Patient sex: M
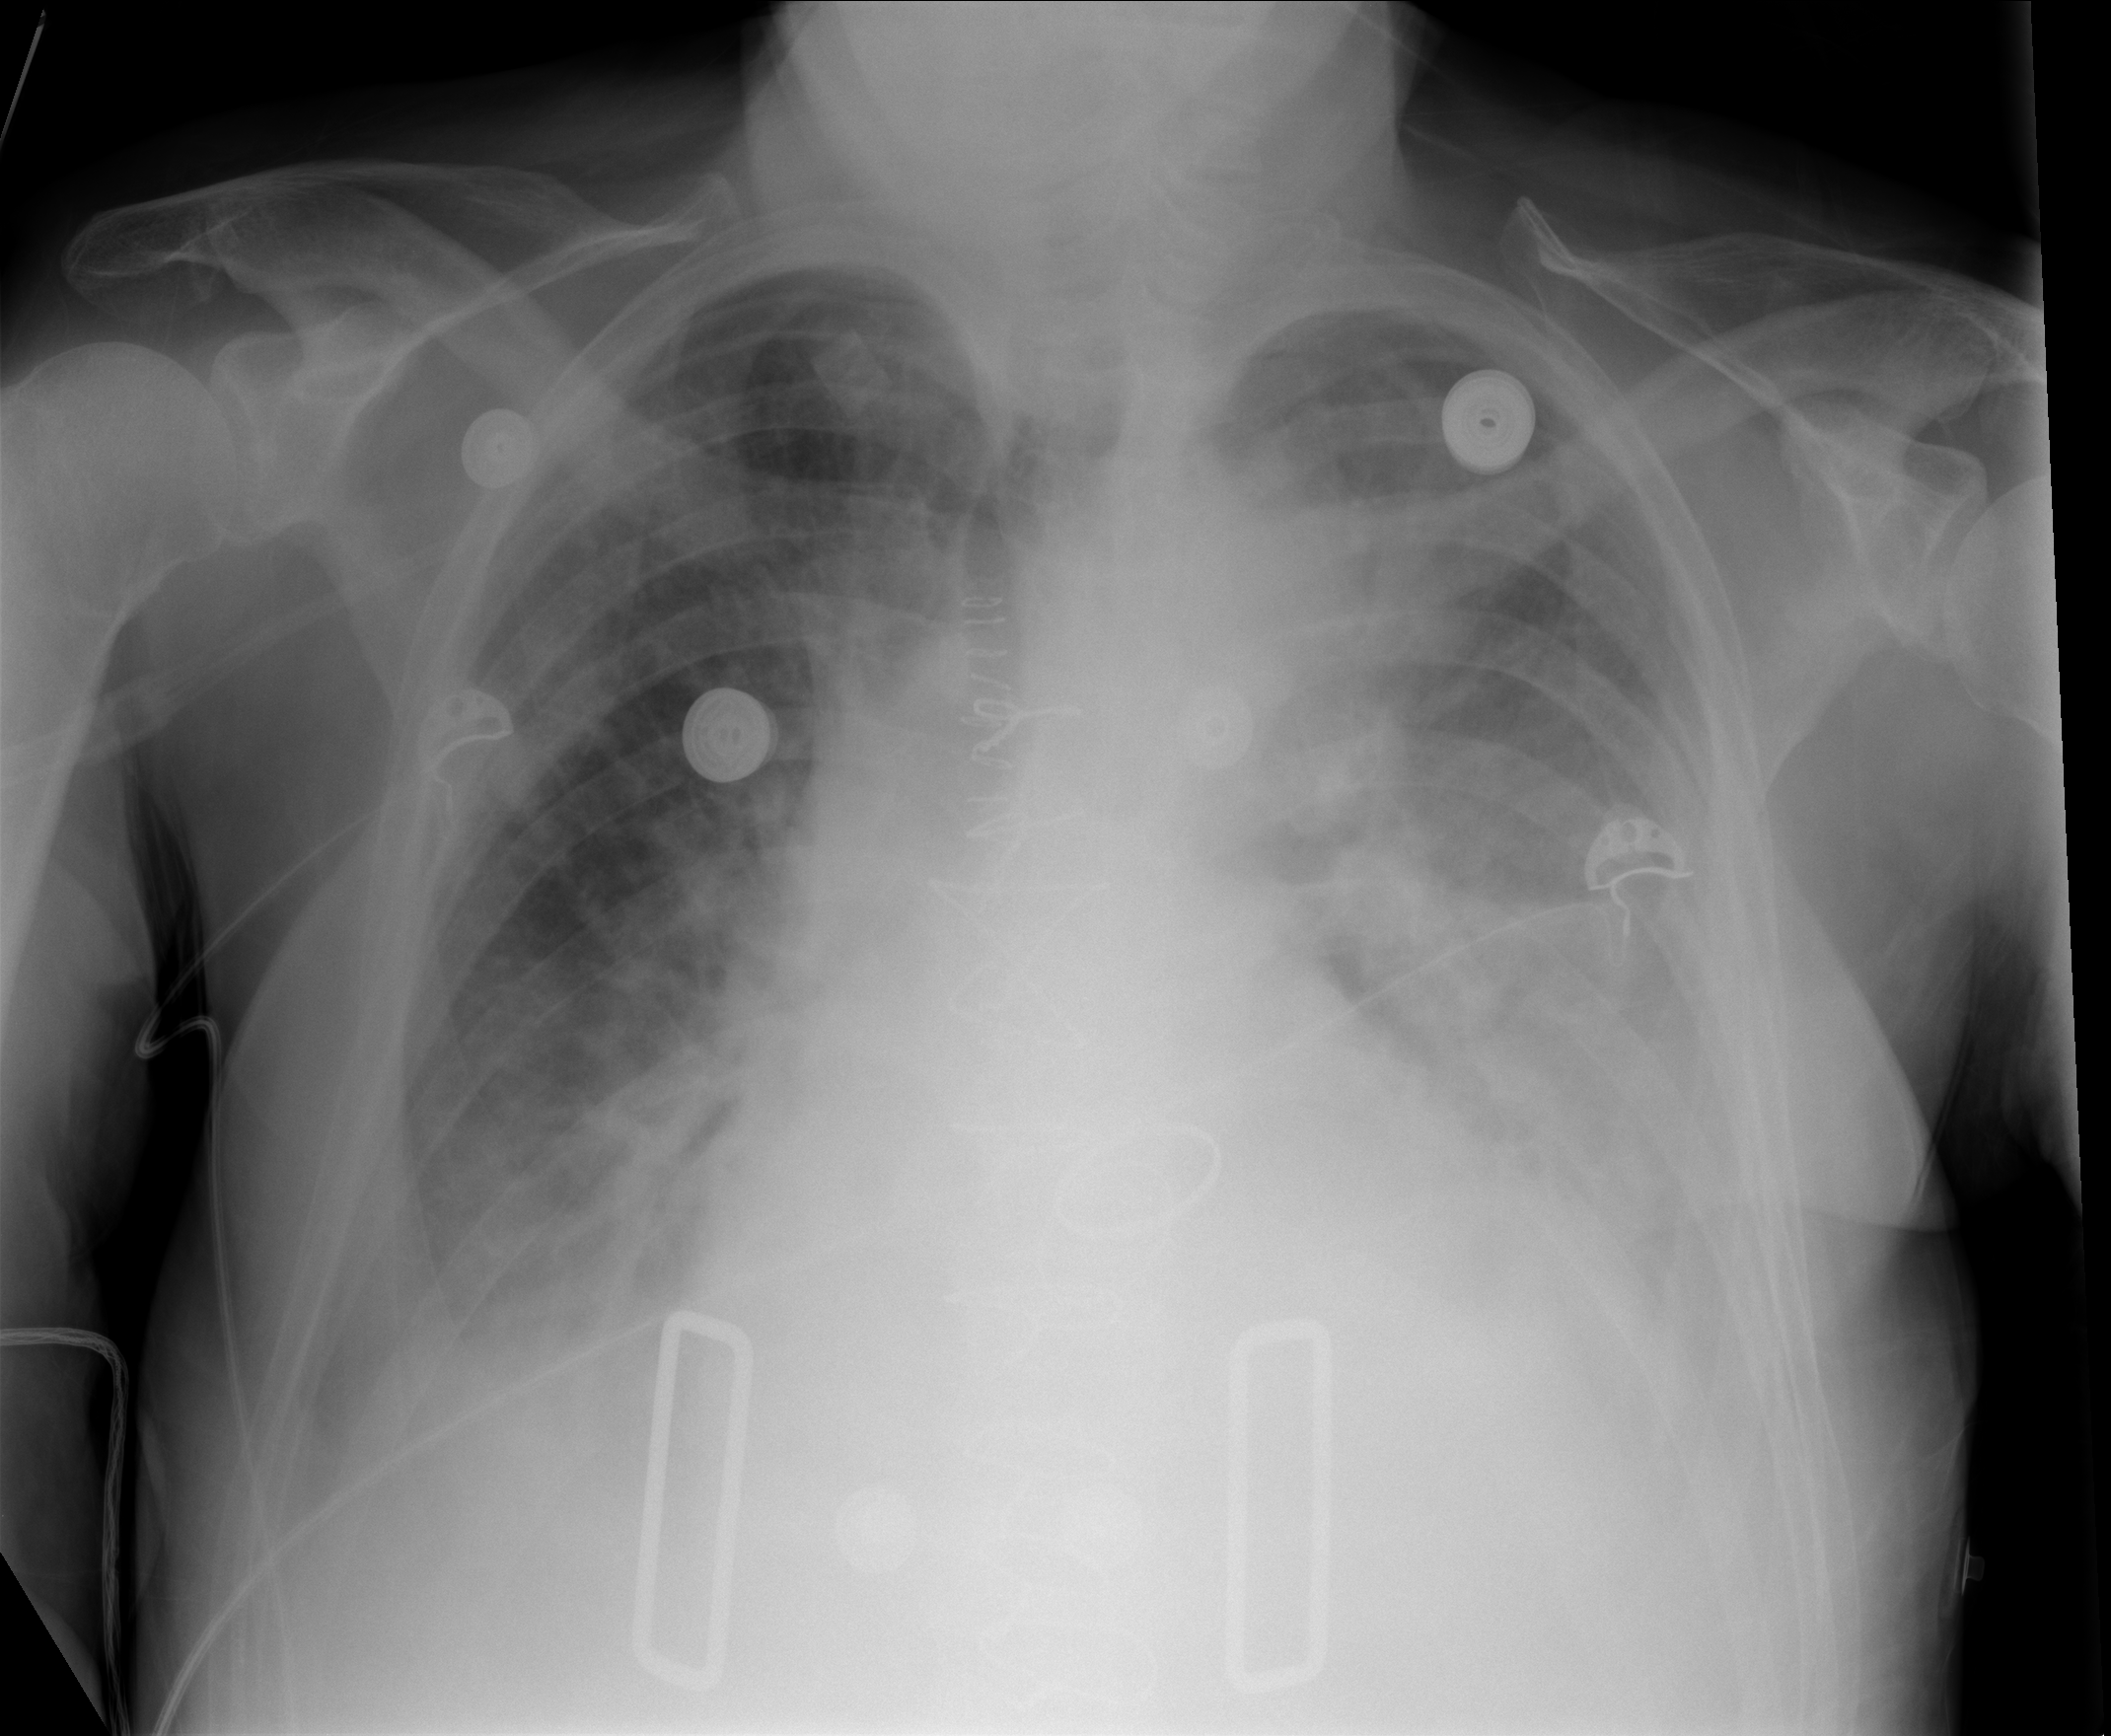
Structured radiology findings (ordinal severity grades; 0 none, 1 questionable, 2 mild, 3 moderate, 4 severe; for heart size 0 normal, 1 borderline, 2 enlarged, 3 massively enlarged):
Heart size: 2
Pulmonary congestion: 2
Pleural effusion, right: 2
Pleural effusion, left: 3
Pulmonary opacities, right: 2
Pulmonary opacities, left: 2
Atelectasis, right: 2
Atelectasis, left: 2